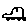
Label: car